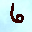
Label: 6